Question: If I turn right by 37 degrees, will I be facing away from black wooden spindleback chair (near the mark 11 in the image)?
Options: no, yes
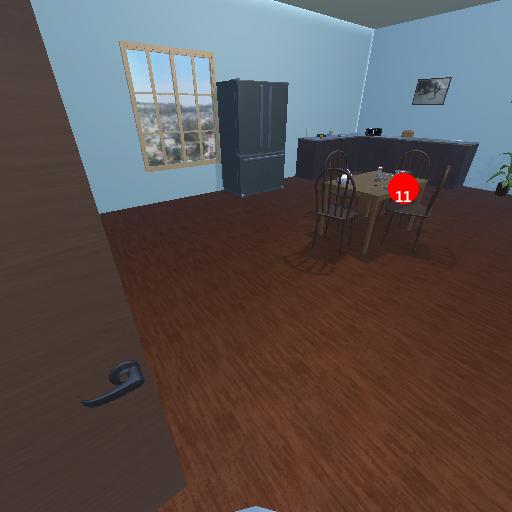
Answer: no